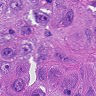
Metastatic tissue present: yes